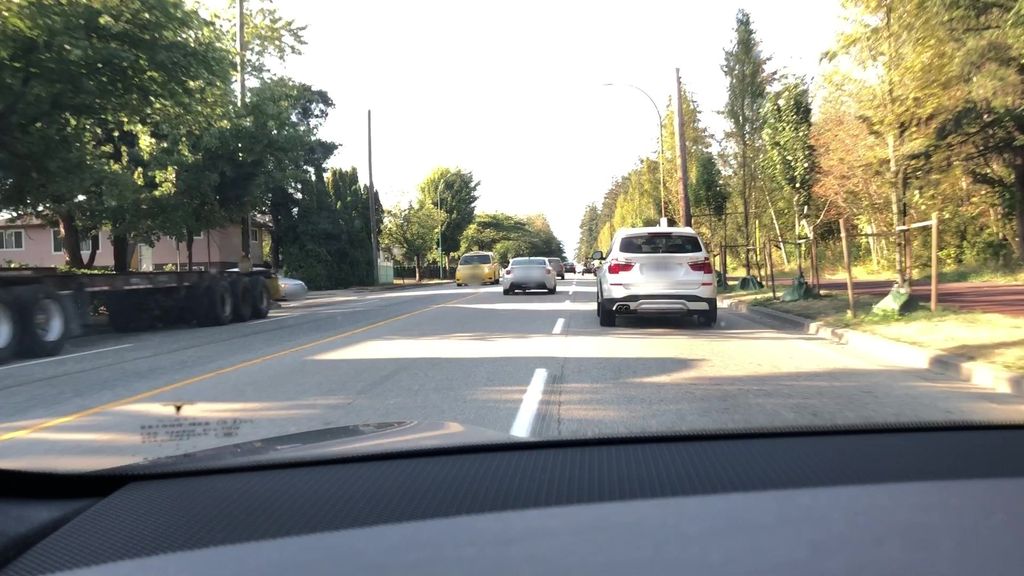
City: vancouver